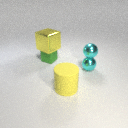
large yellow rubber cylinder to the left of small cyan metal sphere